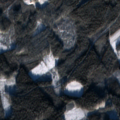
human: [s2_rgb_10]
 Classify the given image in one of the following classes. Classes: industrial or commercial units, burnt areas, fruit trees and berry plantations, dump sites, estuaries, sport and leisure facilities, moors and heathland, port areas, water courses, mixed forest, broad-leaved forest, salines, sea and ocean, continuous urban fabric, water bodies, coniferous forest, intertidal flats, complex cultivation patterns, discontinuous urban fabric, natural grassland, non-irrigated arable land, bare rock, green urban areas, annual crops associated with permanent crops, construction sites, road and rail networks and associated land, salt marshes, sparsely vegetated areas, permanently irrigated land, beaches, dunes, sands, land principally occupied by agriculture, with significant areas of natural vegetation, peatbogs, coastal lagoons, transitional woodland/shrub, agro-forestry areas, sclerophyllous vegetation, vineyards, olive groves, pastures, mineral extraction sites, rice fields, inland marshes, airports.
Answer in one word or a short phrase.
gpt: coniferous forest, mixed forest